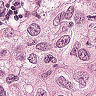
Metastatic tissue present: yes